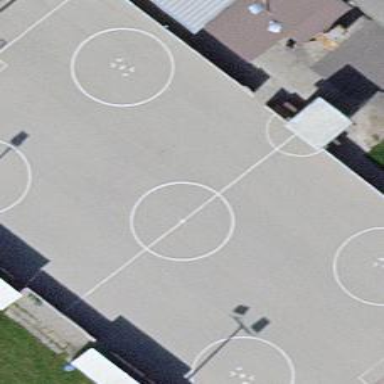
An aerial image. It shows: Field hockey pitch for leisure land sports.